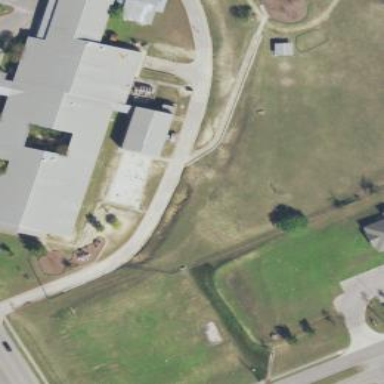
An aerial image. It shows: School building.